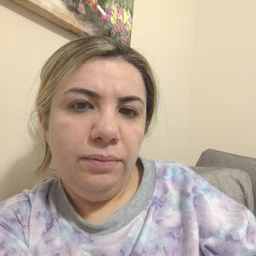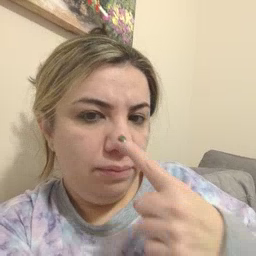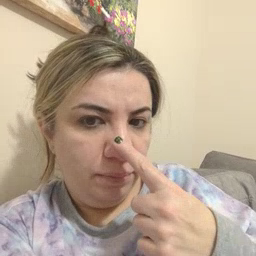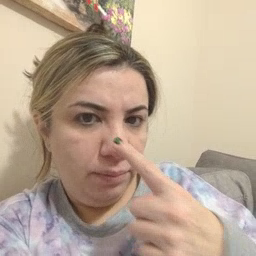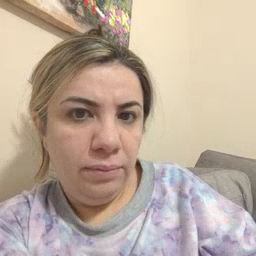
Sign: nose